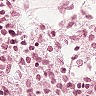
Metastatic tissue present: no